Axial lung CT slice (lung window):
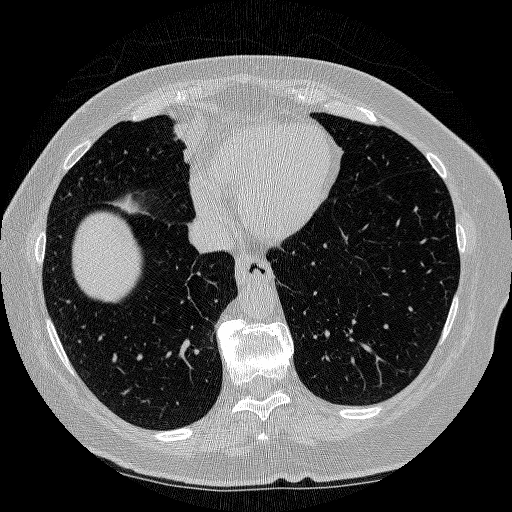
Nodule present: no